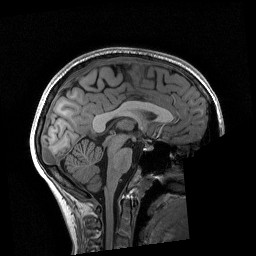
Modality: T1w
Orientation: sagittal